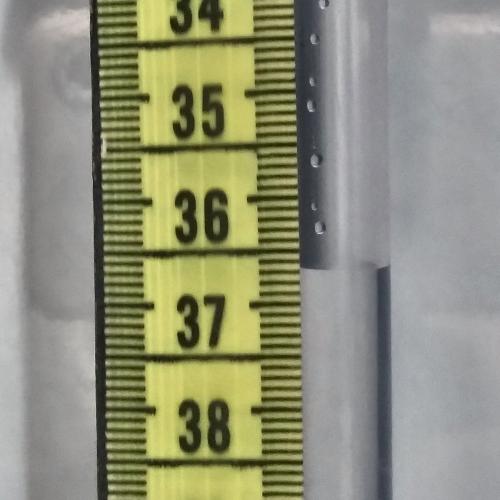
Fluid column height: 36.7 cm